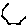
Label: hexagon